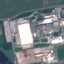
Land use / land cover: Industrial